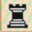
Piece: bR